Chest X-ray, AP view. Patient: 67 years old, sex F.
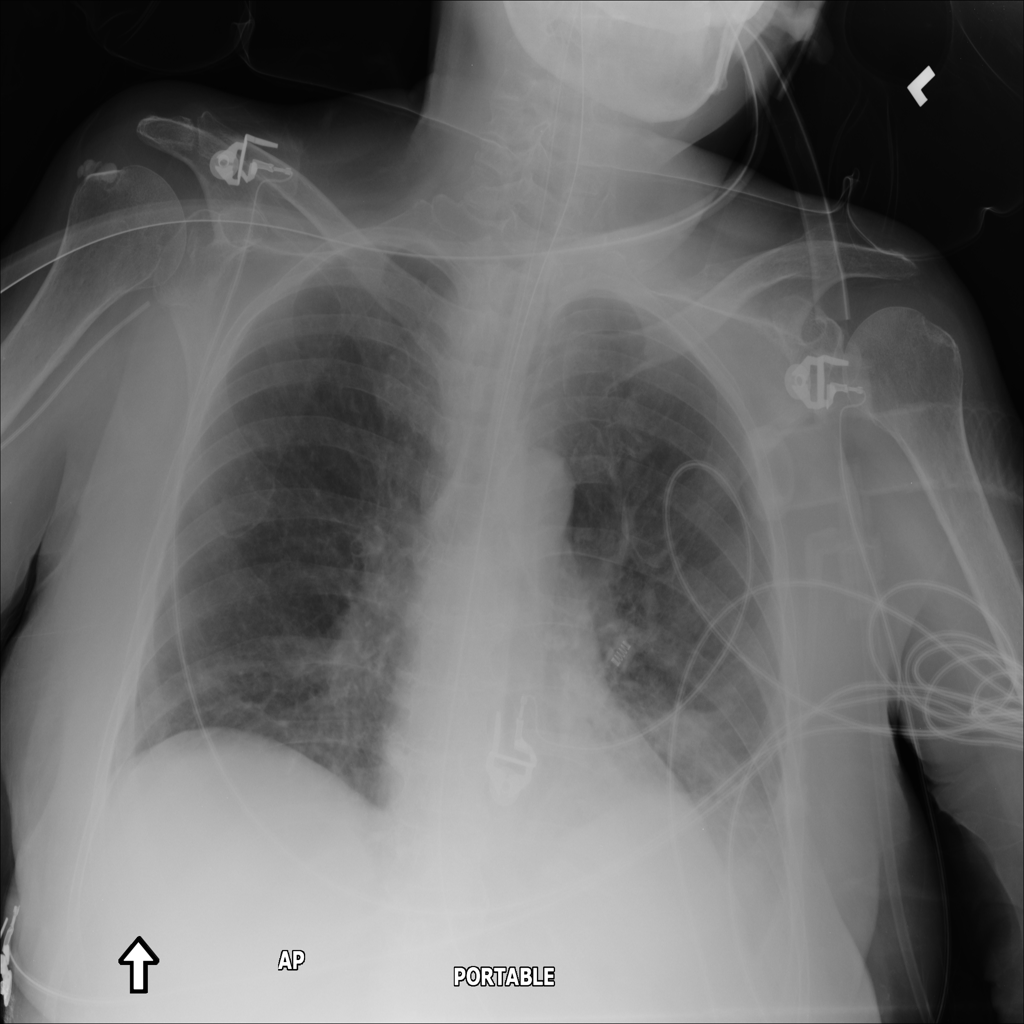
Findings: Atelectasis, Infiltration